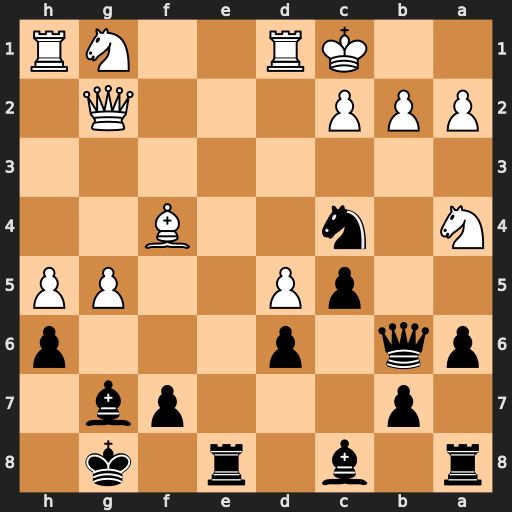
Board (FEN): r1b1r1k1/1p3pb1/pq1p3p/2pP2PP/N1n2B2/8/PPP3Q1/2KR2NR
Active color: b
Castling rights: -
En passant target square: -
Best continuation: Bxb2+ Nxb2 Qxb2#